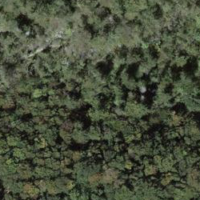
EUNIS habitat code: 41
Species observed at this site:
Ilex aquifolium